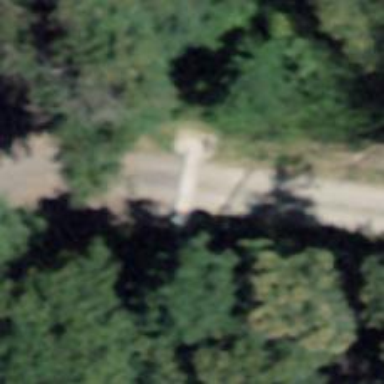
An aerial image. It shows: Lift gate barrier.